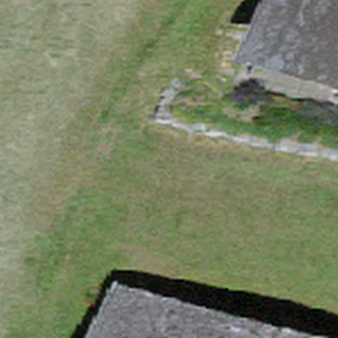
Label: other